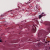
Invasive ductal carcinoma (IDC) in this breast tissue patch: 0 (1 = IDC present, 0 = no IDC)